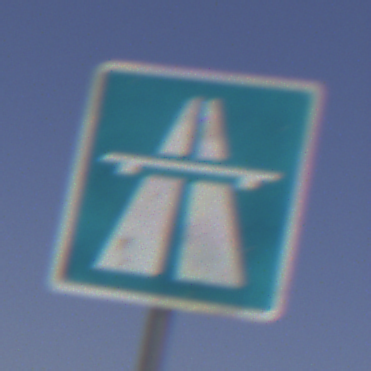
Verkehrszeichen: Autobahn
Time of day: Midday
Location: Outdoor (RoadRail)
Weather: Clear
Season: NotSpecified
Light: Natural